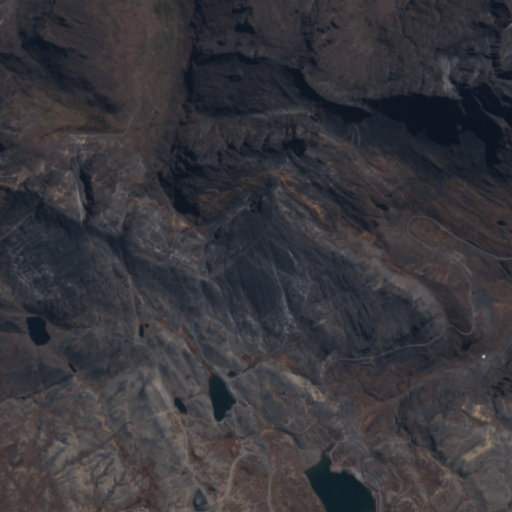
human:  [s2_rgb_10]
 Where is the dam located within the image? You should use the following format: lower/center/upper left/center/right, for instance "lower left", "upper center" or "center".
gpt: The dam is located in the lower center of the image.
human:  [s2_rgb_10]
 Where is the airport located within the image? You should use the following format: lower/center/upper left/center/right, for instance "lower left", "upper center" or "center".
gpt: There is no airport in the image.